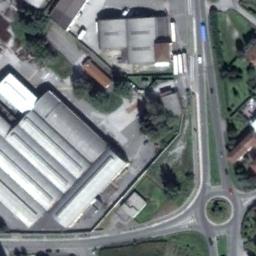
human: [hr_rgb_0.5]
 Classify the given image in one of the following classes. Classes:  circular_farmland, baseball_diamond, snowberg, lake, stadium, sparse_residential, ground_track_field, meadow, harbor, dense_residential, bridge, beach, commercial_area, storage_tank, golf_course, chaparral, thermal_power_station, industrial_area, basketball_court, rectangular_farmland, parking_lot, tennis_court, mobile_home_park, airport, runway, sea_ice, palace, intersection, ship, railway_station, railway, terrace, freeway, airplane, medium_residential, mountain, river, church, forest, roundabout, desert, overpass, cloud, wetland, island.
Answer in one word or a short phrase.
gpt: roundabout